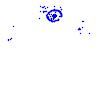
Particle: pion